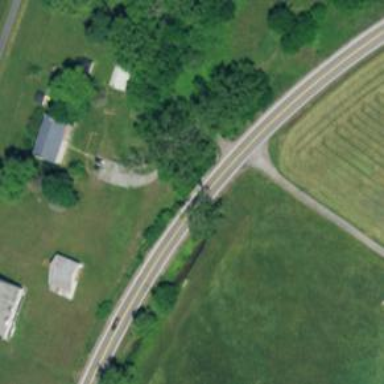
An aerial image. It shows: Culvert tunnel.